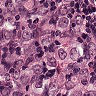
Metastatic tissue present: yes